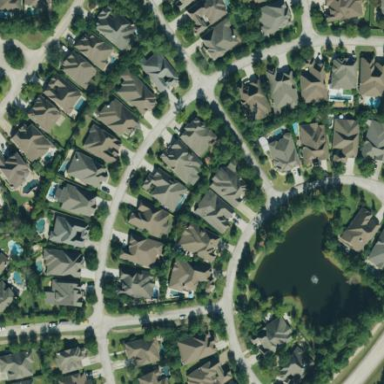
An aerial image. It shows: Residential neighbourhood.